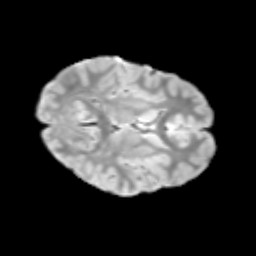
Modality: T2w
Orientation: axial
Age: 10
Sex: male
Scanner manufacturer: siemens
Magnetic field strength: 3 T
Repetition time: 3.8 s
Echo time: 0.07 s